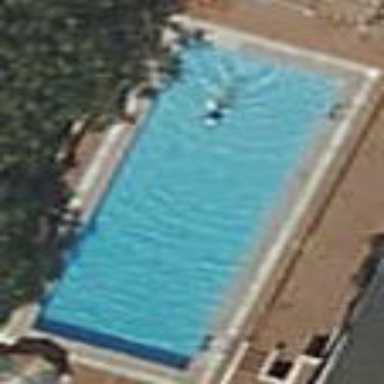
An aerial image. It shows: Swimming pool located in leisure land.